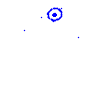
Particle: pion